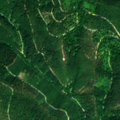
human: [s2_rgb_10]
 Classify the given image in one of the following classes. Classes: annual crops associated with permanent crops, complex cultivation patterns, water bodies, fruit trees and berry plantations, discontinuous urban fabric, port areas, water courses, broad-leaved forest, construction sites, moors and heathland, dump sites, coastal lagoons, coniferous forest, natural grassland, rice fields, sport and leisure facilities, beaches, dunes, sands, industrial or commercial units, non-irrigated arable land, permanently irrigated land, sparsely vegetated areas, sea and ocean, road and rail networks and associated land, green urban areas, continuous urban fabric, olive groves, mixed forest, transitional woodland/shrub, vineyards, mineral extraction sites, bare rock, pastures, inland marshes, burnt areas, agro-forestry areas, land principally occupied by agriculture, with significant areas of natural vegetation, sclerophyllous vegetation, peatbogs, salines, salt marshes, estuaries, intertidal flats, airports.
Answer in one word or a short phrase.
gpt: broad-leaved forest, coniferous forest, mixed forest